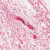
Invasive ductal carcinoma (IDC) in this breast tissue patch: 0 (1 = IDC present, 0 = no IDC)